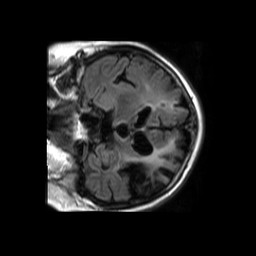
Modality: FLAIR
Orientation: coronal
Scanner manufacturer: philips
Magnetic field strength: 1.5 T
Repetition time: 6 s
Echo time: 0.12 s